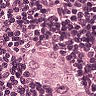
Metastatic tissue present: yes